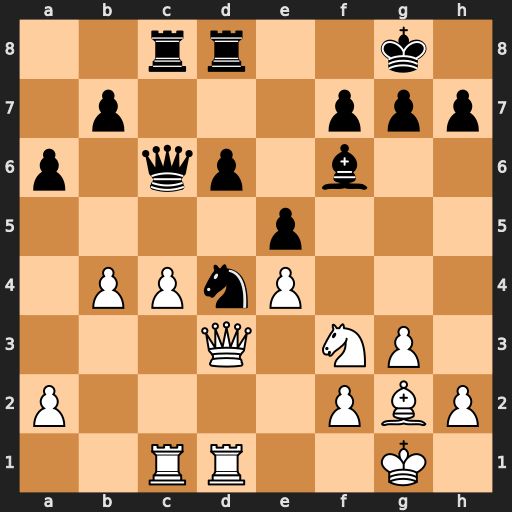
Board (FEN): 2rr2k1/1p3ppp/p1qp1b2/4p3/1PPnP3/3Q1NP1/P4PBP/2RR2K1
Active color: w
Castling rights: -
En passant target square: -
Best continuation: Nxd4 exd4 e5 dxe5 Bxc6